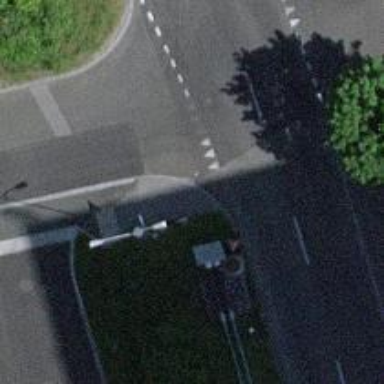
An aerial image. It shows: Bus stop with platform for public transport.